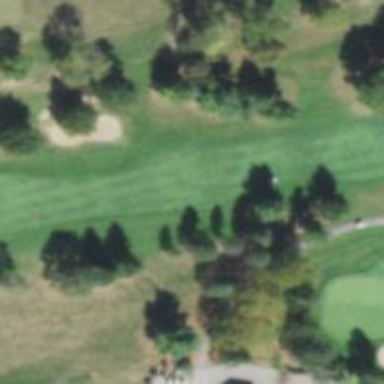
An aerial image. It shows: Golf hole.